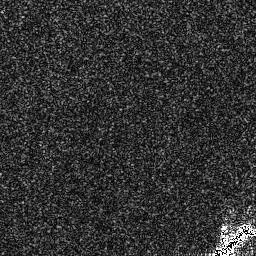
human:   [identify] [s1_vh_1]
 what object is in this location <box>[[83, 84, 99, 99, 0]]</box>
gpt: <ref>1 medium ship at the bottom right</ref>